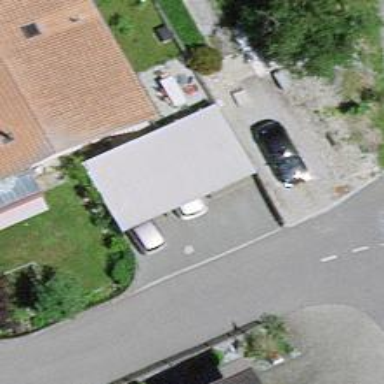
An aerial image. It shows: Garage.